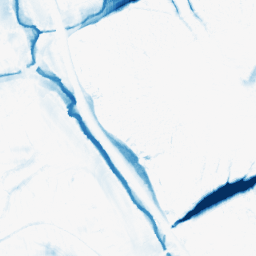
Category: morphological
Decomposition family: morphological_ellipse
Decomposition parameters: operation: closing
width: 30
height: 20
Upsampling method: bspline
Upsampling parameters: scale: 8
Upsampling scale: 8